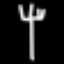
Label: fork